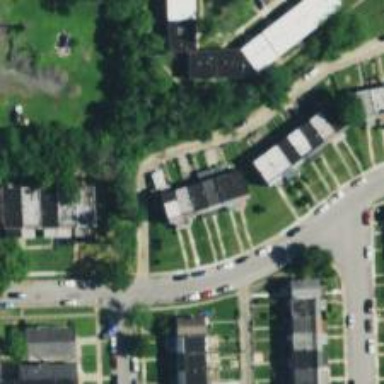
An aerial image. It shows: Alleyway designated as service road.